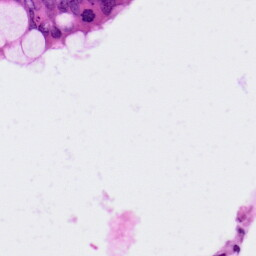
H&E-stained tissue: Colon